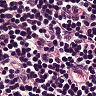
Metastatic tissue present: no